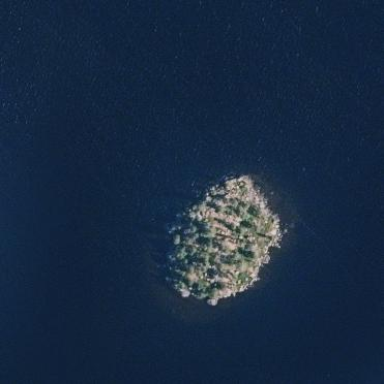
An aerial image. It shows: Islet.